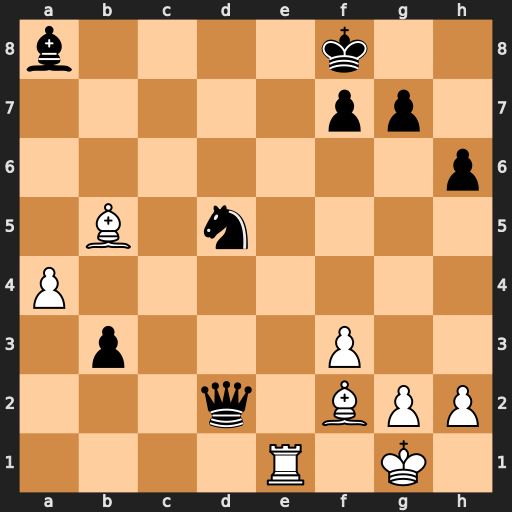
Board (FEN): b4k2/5pp1/7p/1B1n4/P7/1p3P2/3q1BPP/4R1K1
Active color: w
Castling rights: -
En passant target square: -
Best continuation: Re8#